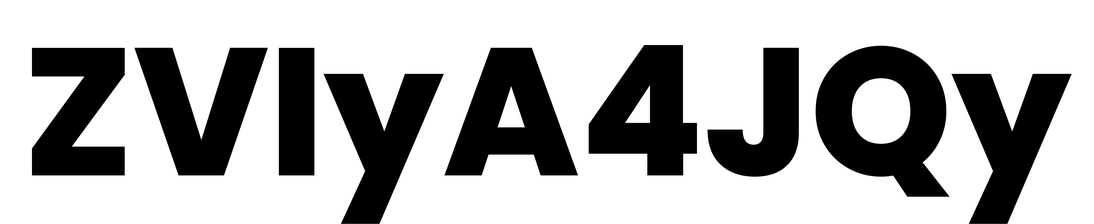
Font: Poppins-ExtraBold